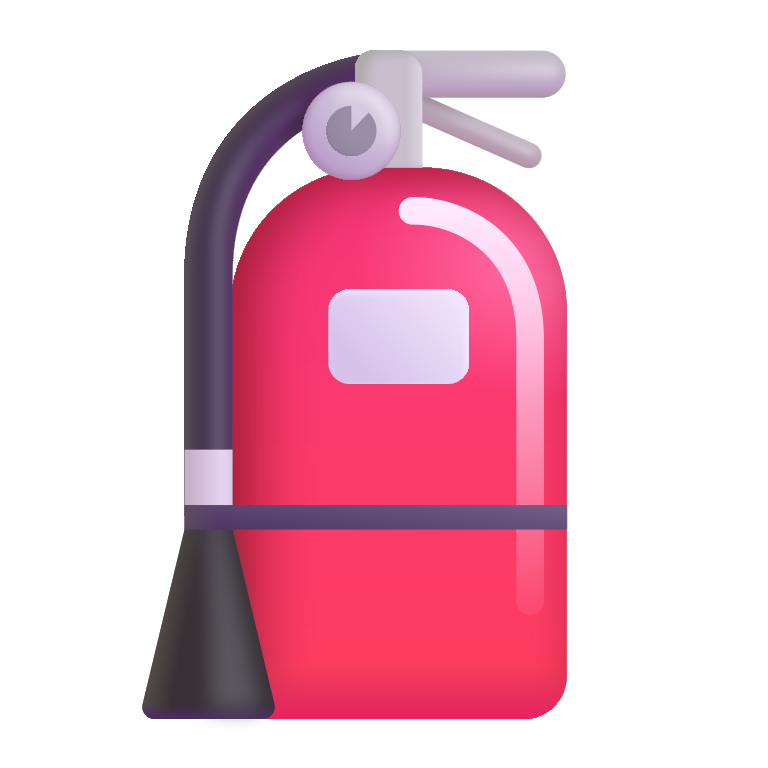
fire extinguisher color